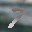
Label: 7